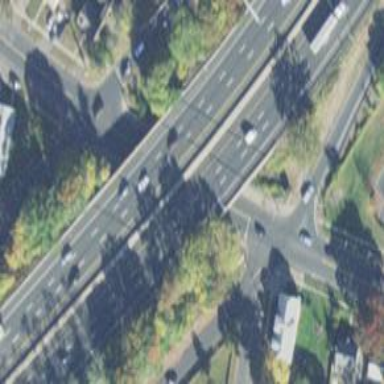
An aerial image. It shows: Asphalt bridge on motorway.